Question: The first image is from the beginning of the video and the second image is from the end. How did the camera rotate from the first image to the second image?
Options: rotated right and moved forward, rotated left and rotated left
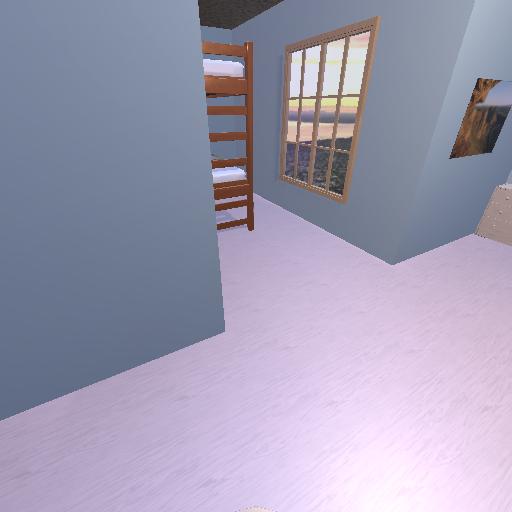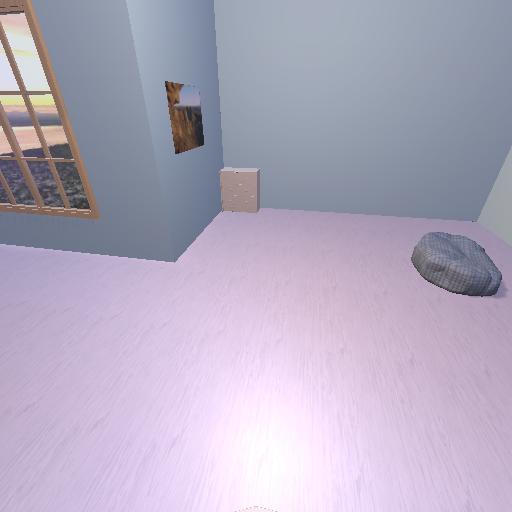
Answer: rotated right and moved forward